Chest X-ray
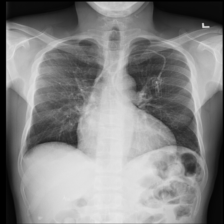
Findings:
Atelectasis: negative
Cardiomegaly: negative
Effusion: negative
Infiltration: negative
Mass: negative
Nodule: negative
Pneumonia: negative
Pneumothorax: negative
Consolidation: negative
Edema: negative
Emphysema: negative
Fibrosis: negative
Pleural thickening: negative
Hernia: negative